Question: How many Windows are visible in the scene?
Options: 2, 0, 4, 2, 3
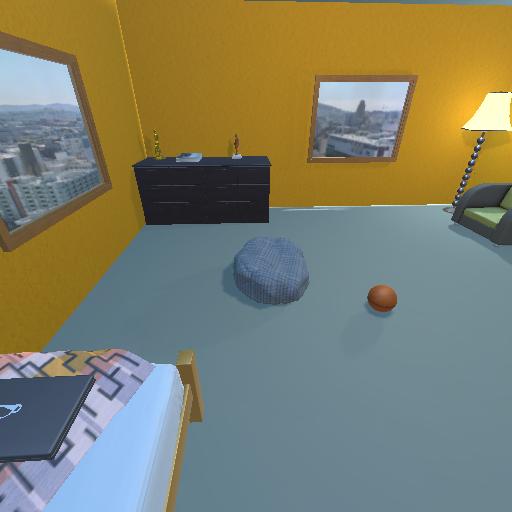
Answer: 2